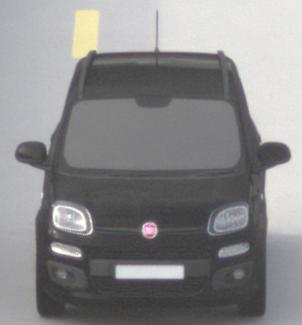
Make: Fiat
Model: Panda 1.2 8V
Detailed model: Panda (312)
Model produced from: 2013/02
Model produced until: 2013/12
Doors: 5
Color: black
Road condition: dry road
Daytime: morning or afternoon
Contrast: low contrast